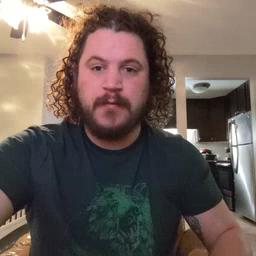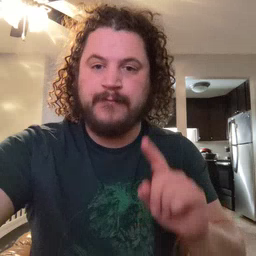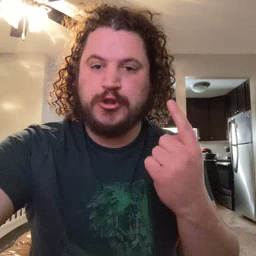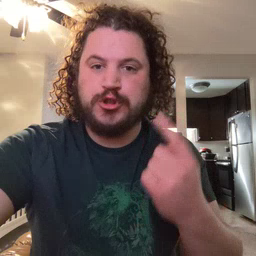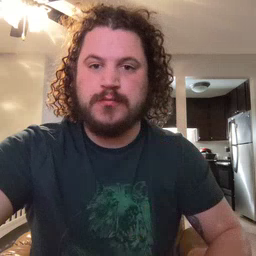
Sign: first